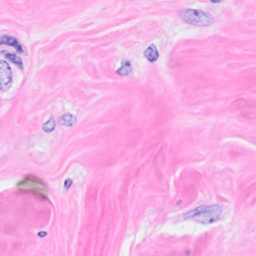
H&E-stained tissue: Breast